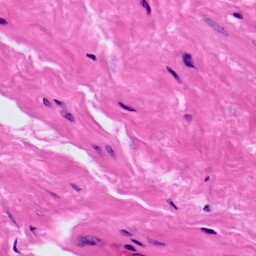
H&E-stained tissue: Prostate